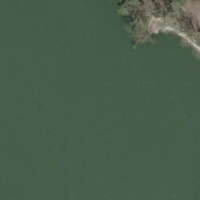
EUNIS habitat code: 15
Species observed at this site:
Hippocrepis emerus